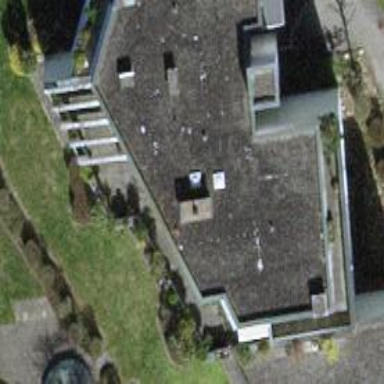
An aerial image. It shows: Flat-roofed building.